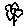
Label: flower